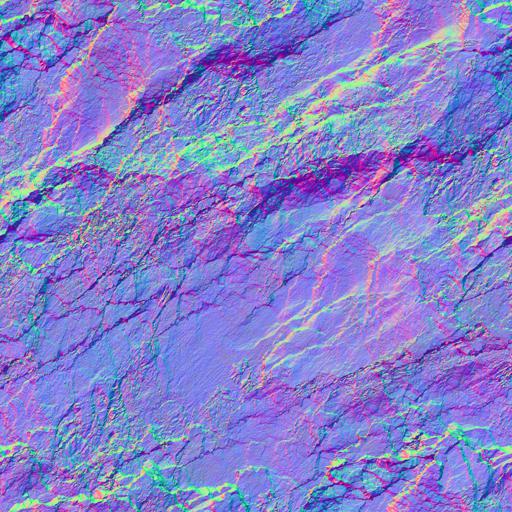
black cliff dirt dirty leaks rock stone